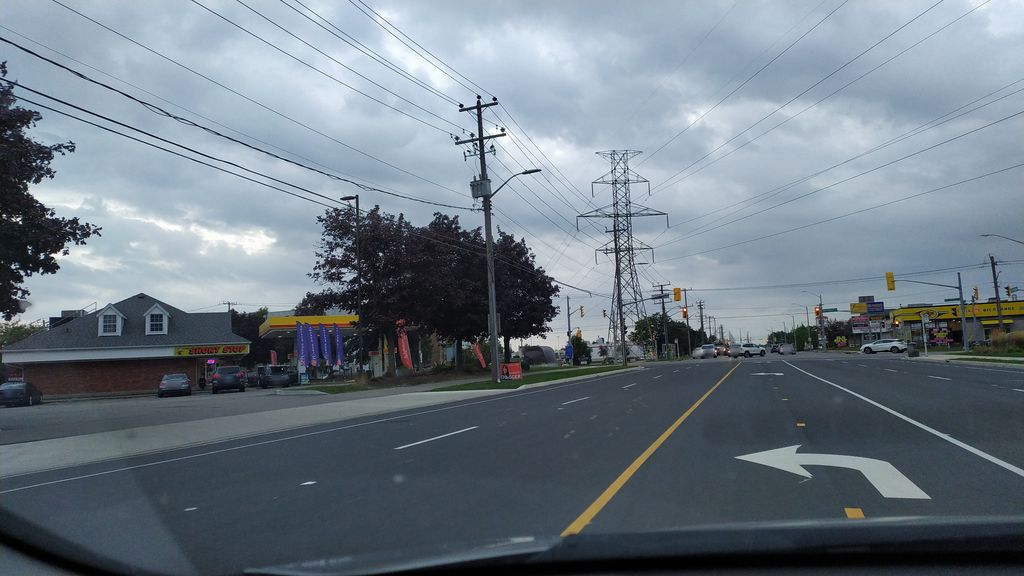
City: kitchener-waterloo